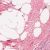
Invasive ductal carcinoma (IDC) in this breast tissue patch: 1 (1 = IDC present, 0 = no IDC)